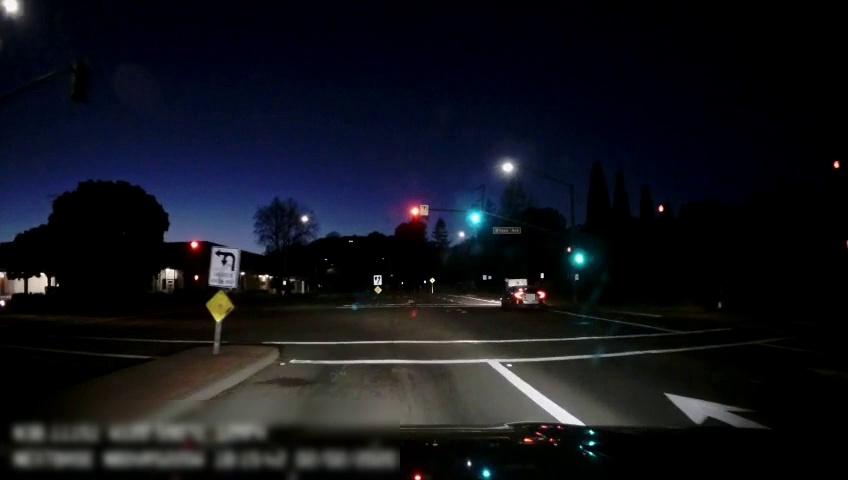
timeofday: Night
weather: Other
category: Drivable Space
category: Drivable Space
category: Vehicles | SUV
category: Lanes | Alternate Lane
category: Lanes | Current Lane
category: Traffic | Lights
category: Traffic | Signs
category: Traffic | Signs
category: Traffic | Lights
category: Traffic | Lights
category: Traffic | Lights
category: Traffic | Lights
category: Traffic | Signs
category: Traffic | Signs